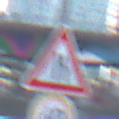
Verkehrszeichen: EinseitigVerengteFahrbahnRechts
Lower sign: Geschwindigkeit40
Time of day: MorningAfternoon
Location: Outdoor (Urban)
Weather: PartlyCloudy
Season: NotSpecified
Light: Natural